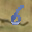
Label: 6